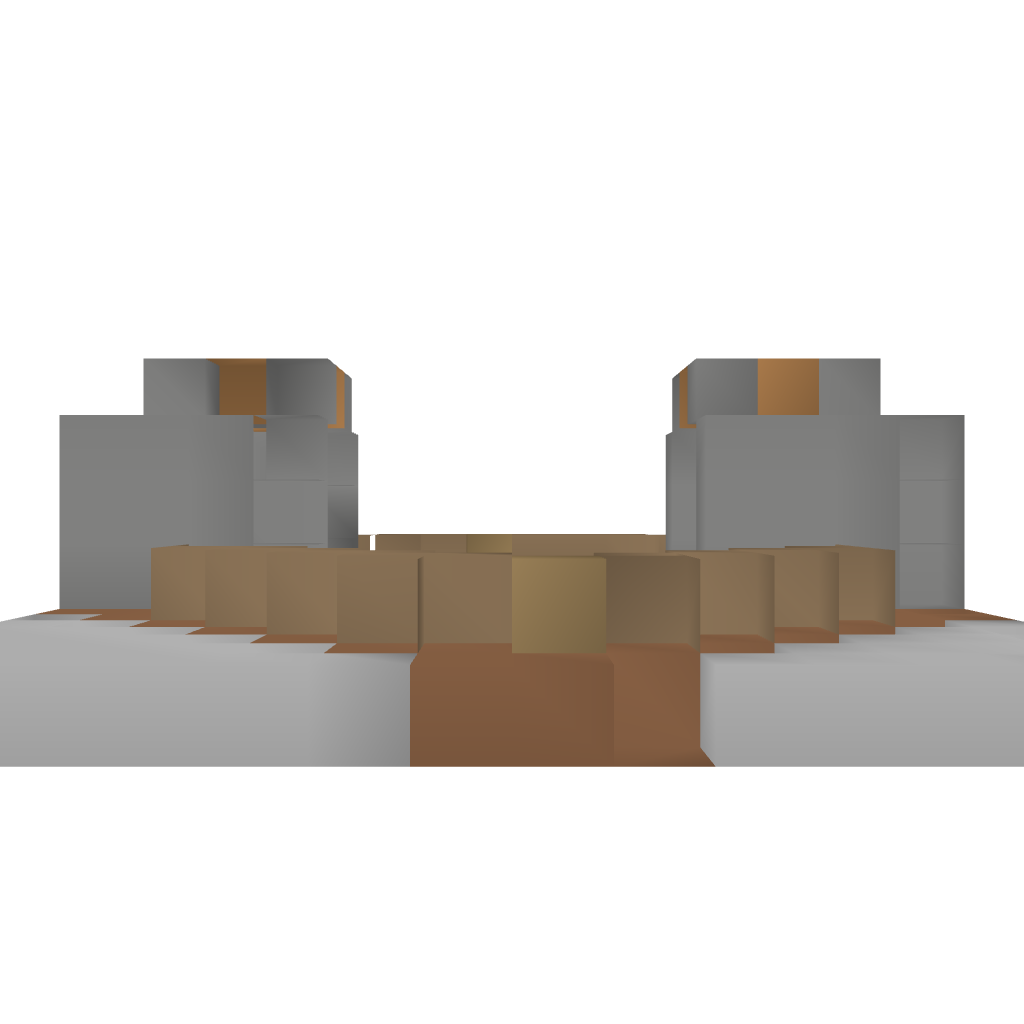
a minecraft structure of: Undead Horse Island!!!